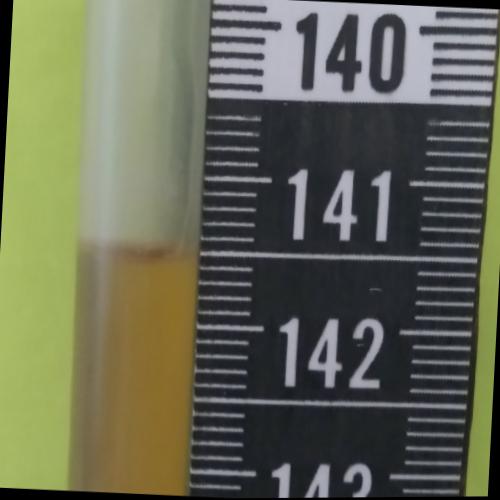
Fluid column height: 141.5 cm